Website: apple
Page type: payment
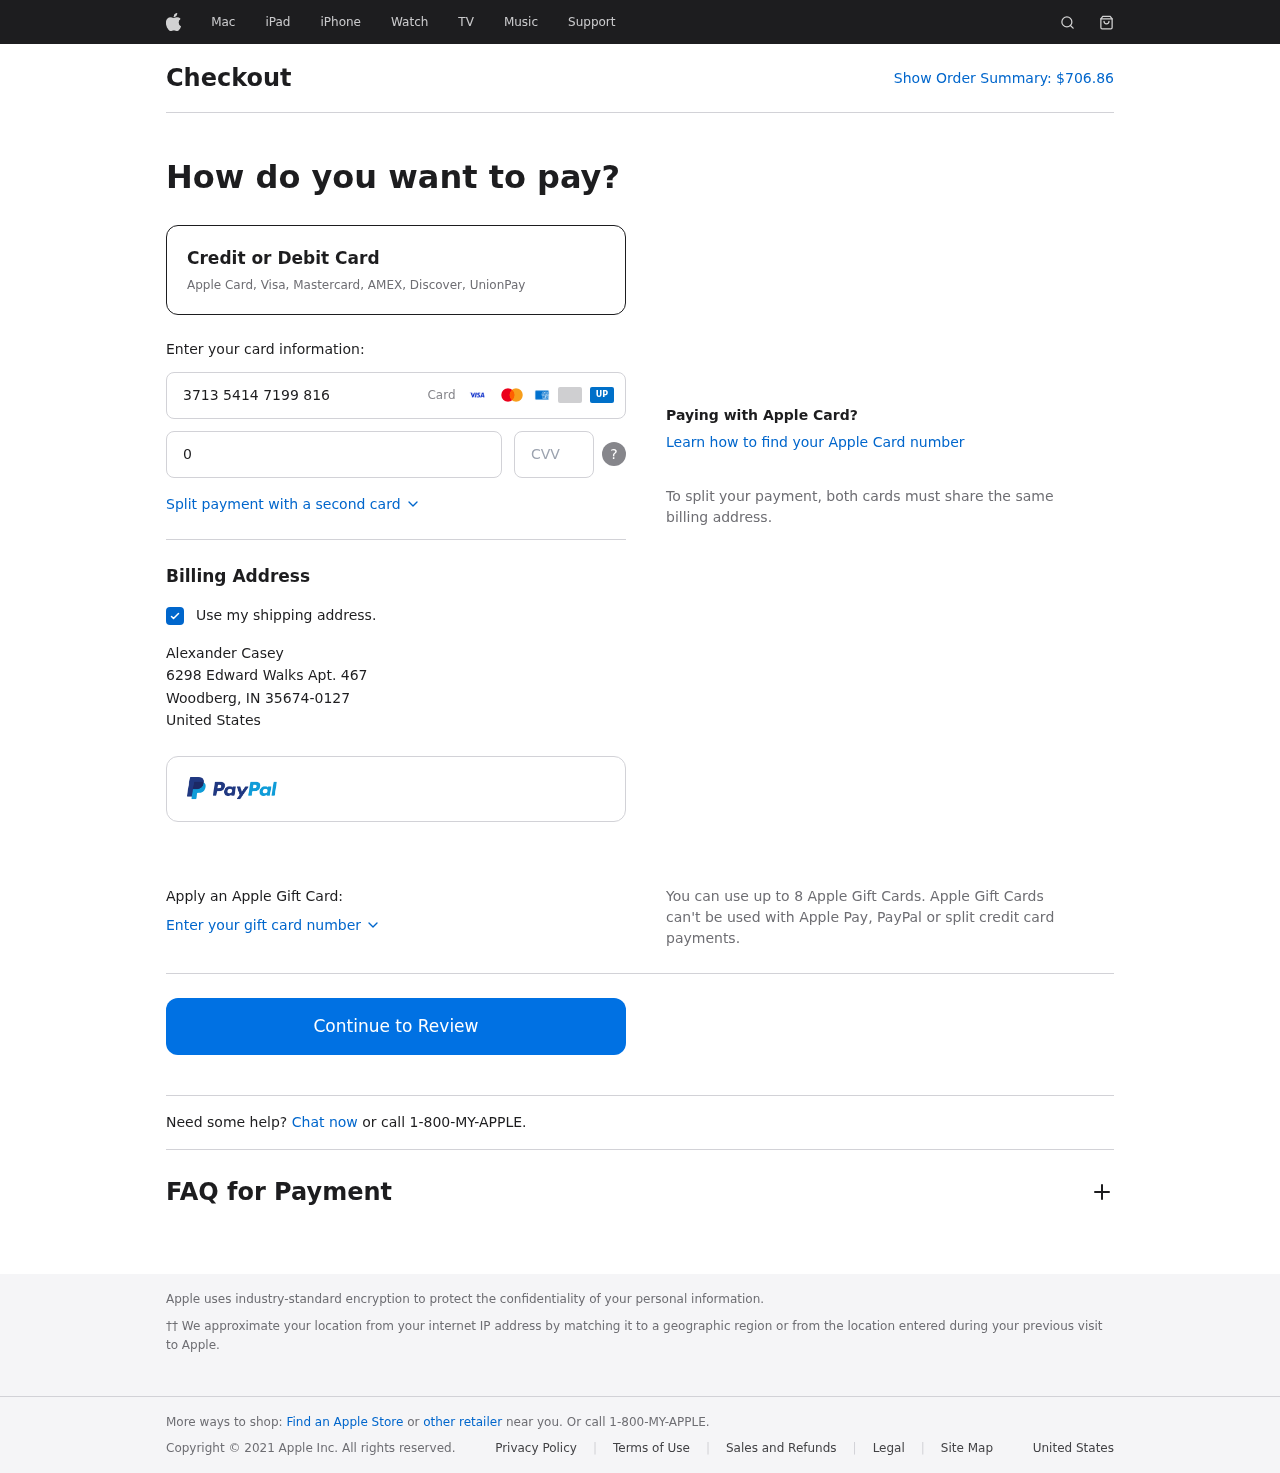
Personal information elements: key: PII_CARD_CVV
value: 2209
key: PII_CARD_EXPIRY
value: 02/26
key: PII_CARD_NUMBER
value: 3713 5414 7199 816
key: PII_CITY
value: Woodberg
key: PII_COUNTRY
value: United States
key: PII_FULLNAME
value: Alexander Casey
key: PII_POSTCODE_FULL
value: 35674-0127
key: PII_STATE_ABBR
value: IN
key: PII_STREET
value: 6298 Edward Walks Apt. 467
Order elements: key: ORDER_TOTAL
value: $706.86